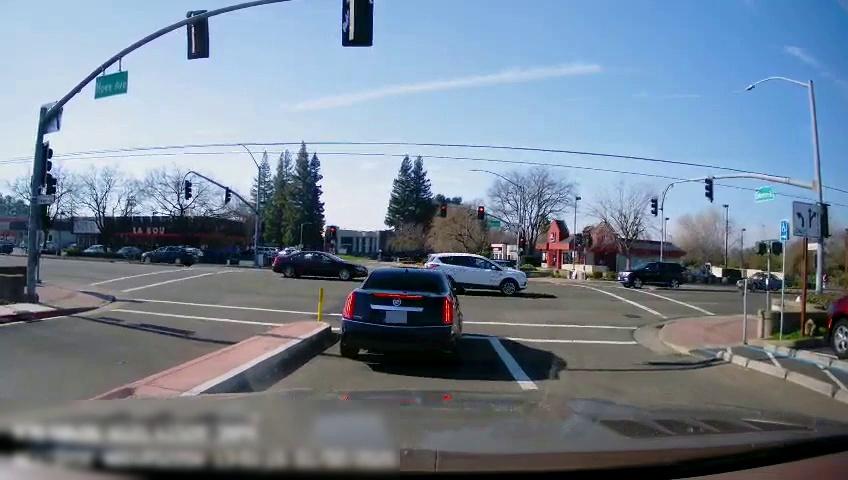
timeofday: Day
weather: Sunny
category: Drivable Space
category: Vehicles | Car
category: Vehicles | SUV
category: Vehicles | SUV
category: Vehicles | Car
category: Vehicles | Car
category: Vehicles | Car
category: Vehicles | SUV
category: Vehicles | Car
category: Vehicles | Car
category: Vehicles | Car
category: Vehicles | Car
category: Lanes | Opposite Lane
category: Lanes | Current Lane
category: Traffic | Lights
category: Traffic | Lights
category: Traffic | Signs
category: Traffic | Lights
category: Traffic | Lights
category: Traffic | Lights
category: Traffic | Signs
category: Traffic | Lights
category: Traffic | Lights
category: Traffic | Lights
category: Traffic | Lights
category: Traffic | Lights
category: Traffic | Signs
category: Traffic | Lights
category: Traffic | Lights
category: Traffic | Lights
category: Traffic | Signs
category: Traffic | Signs
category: Traffic | Lights
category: Traffic | Lights